Field crop: maize
Growth stage: 1
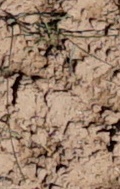
Species: lolium